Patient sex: M
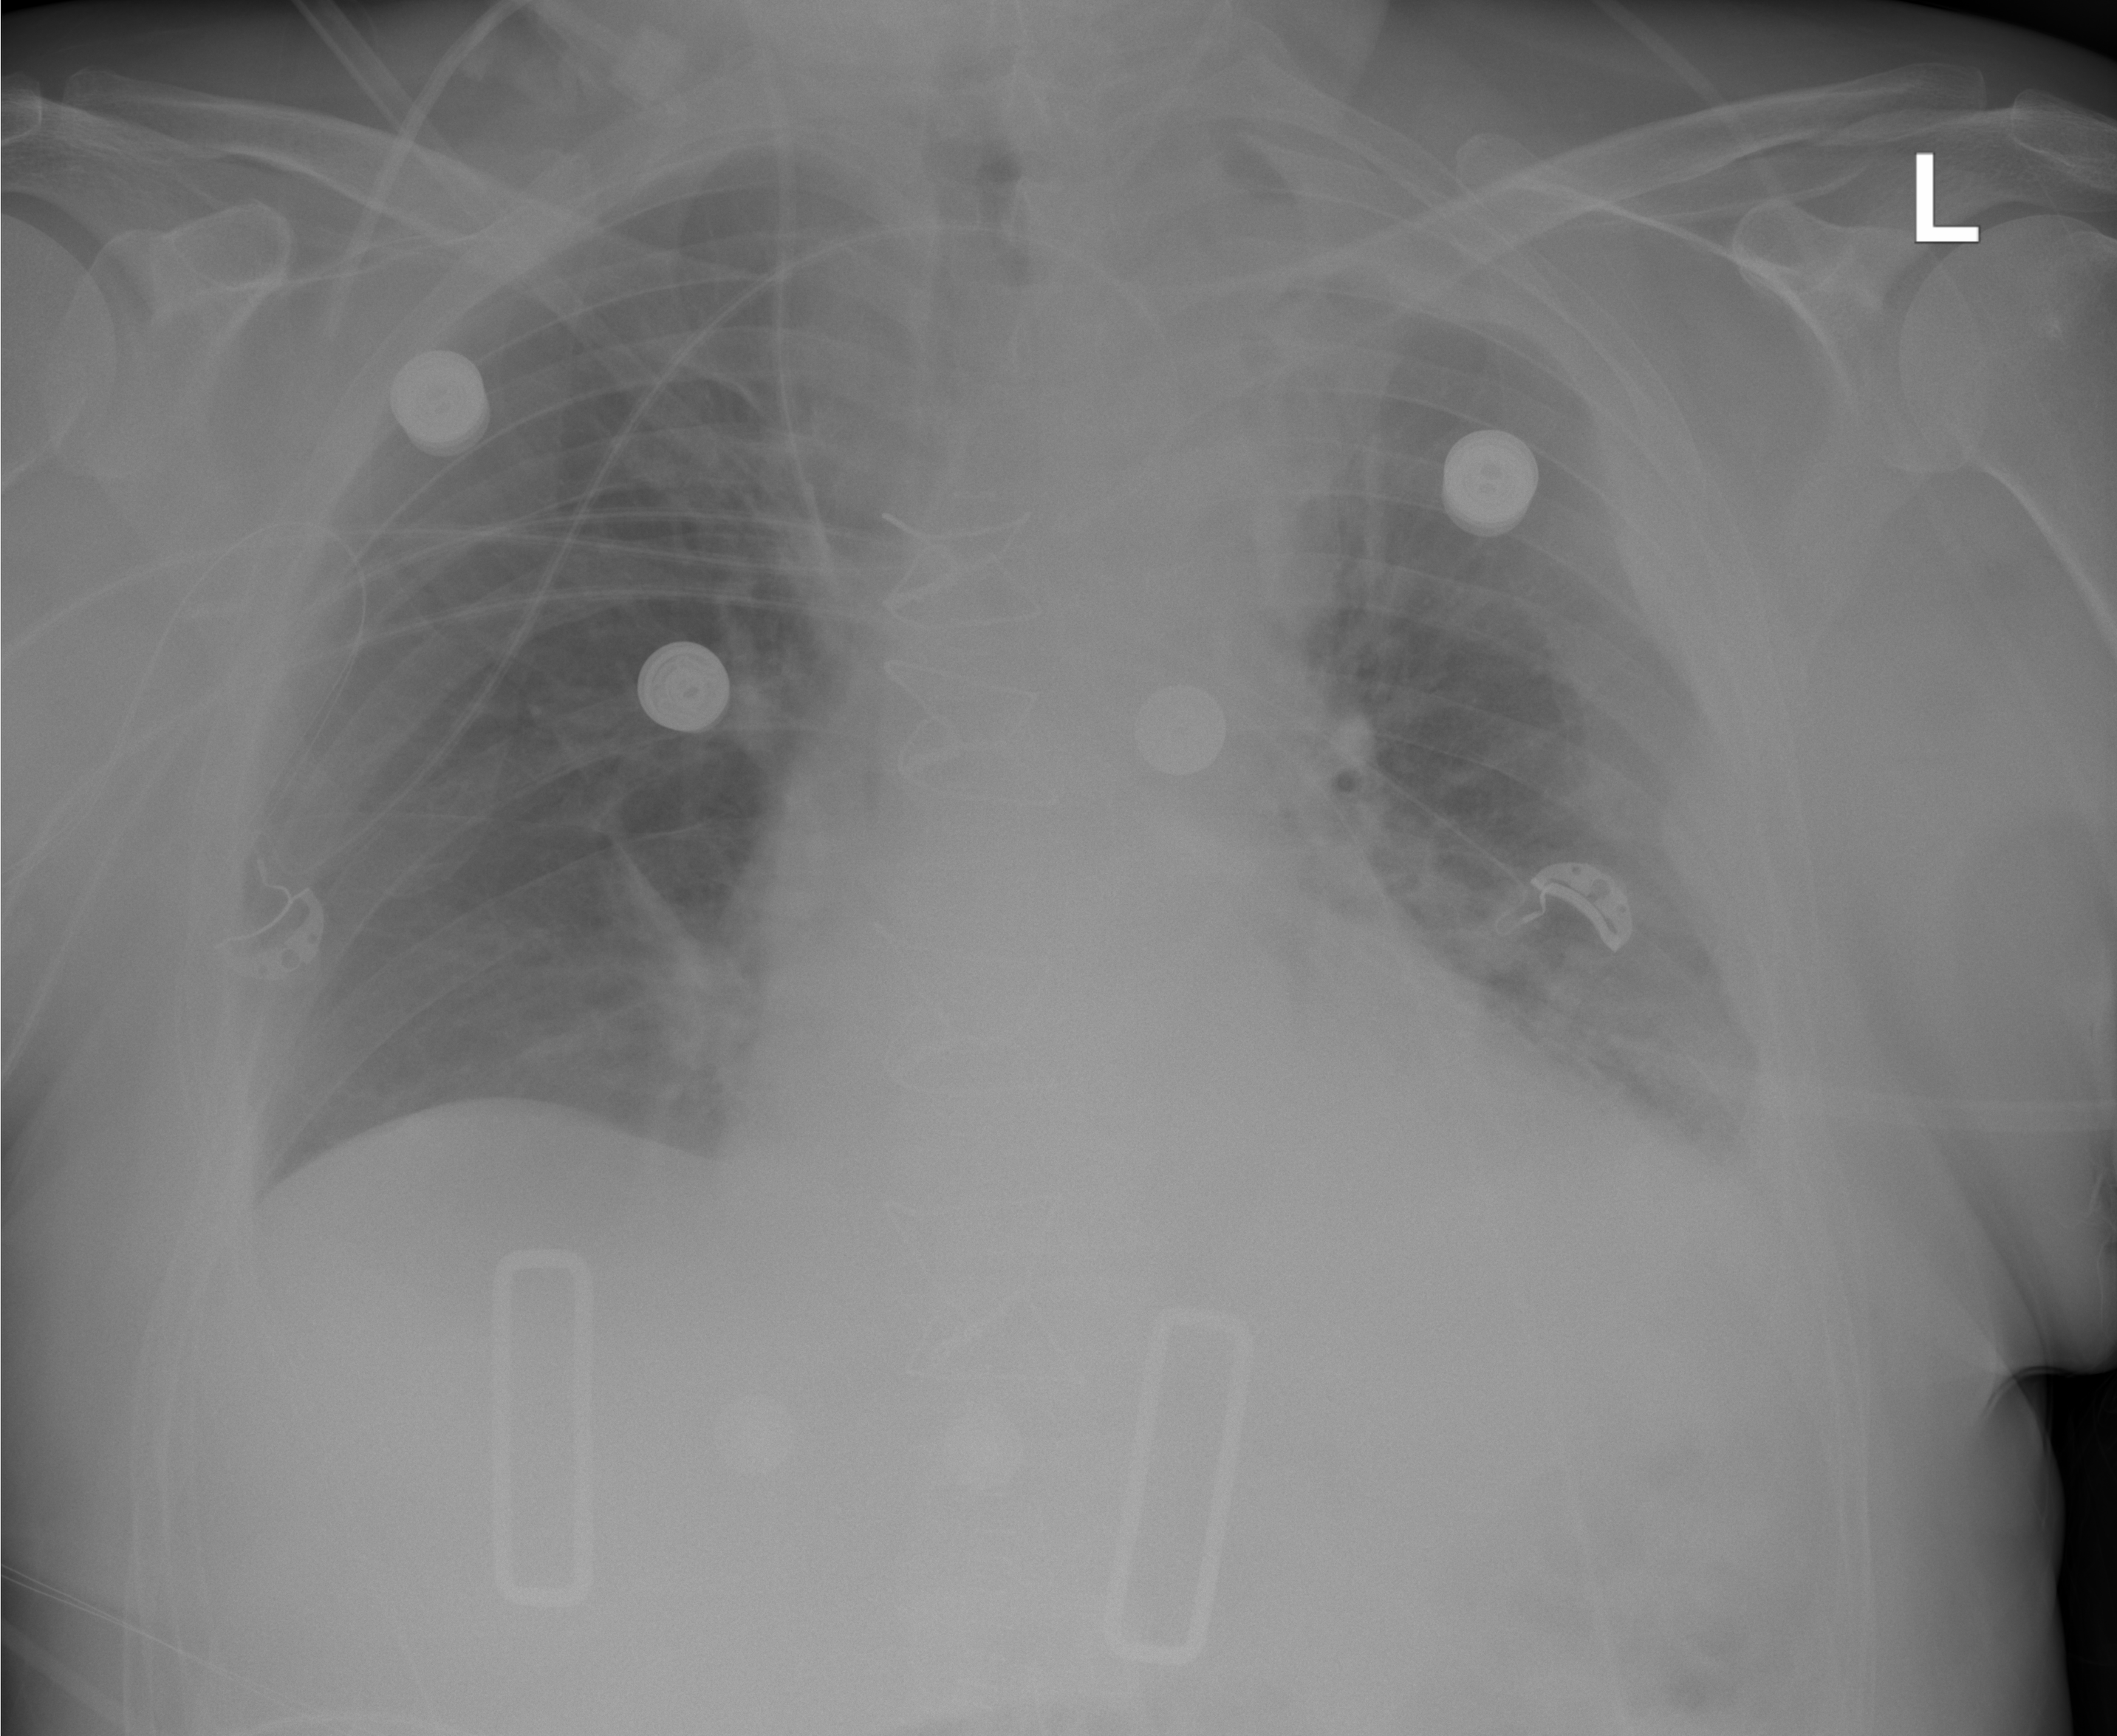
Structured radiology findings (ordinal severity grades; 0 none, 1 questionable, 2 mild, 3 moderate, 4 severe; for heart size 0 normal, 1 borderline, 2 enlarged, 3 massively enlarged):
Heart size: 2
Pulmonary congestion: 2
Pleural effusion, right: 0
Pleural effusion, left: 3
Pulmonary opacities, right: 0
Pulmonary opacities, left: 2
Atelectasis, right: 0
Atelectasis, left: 2